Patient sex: M
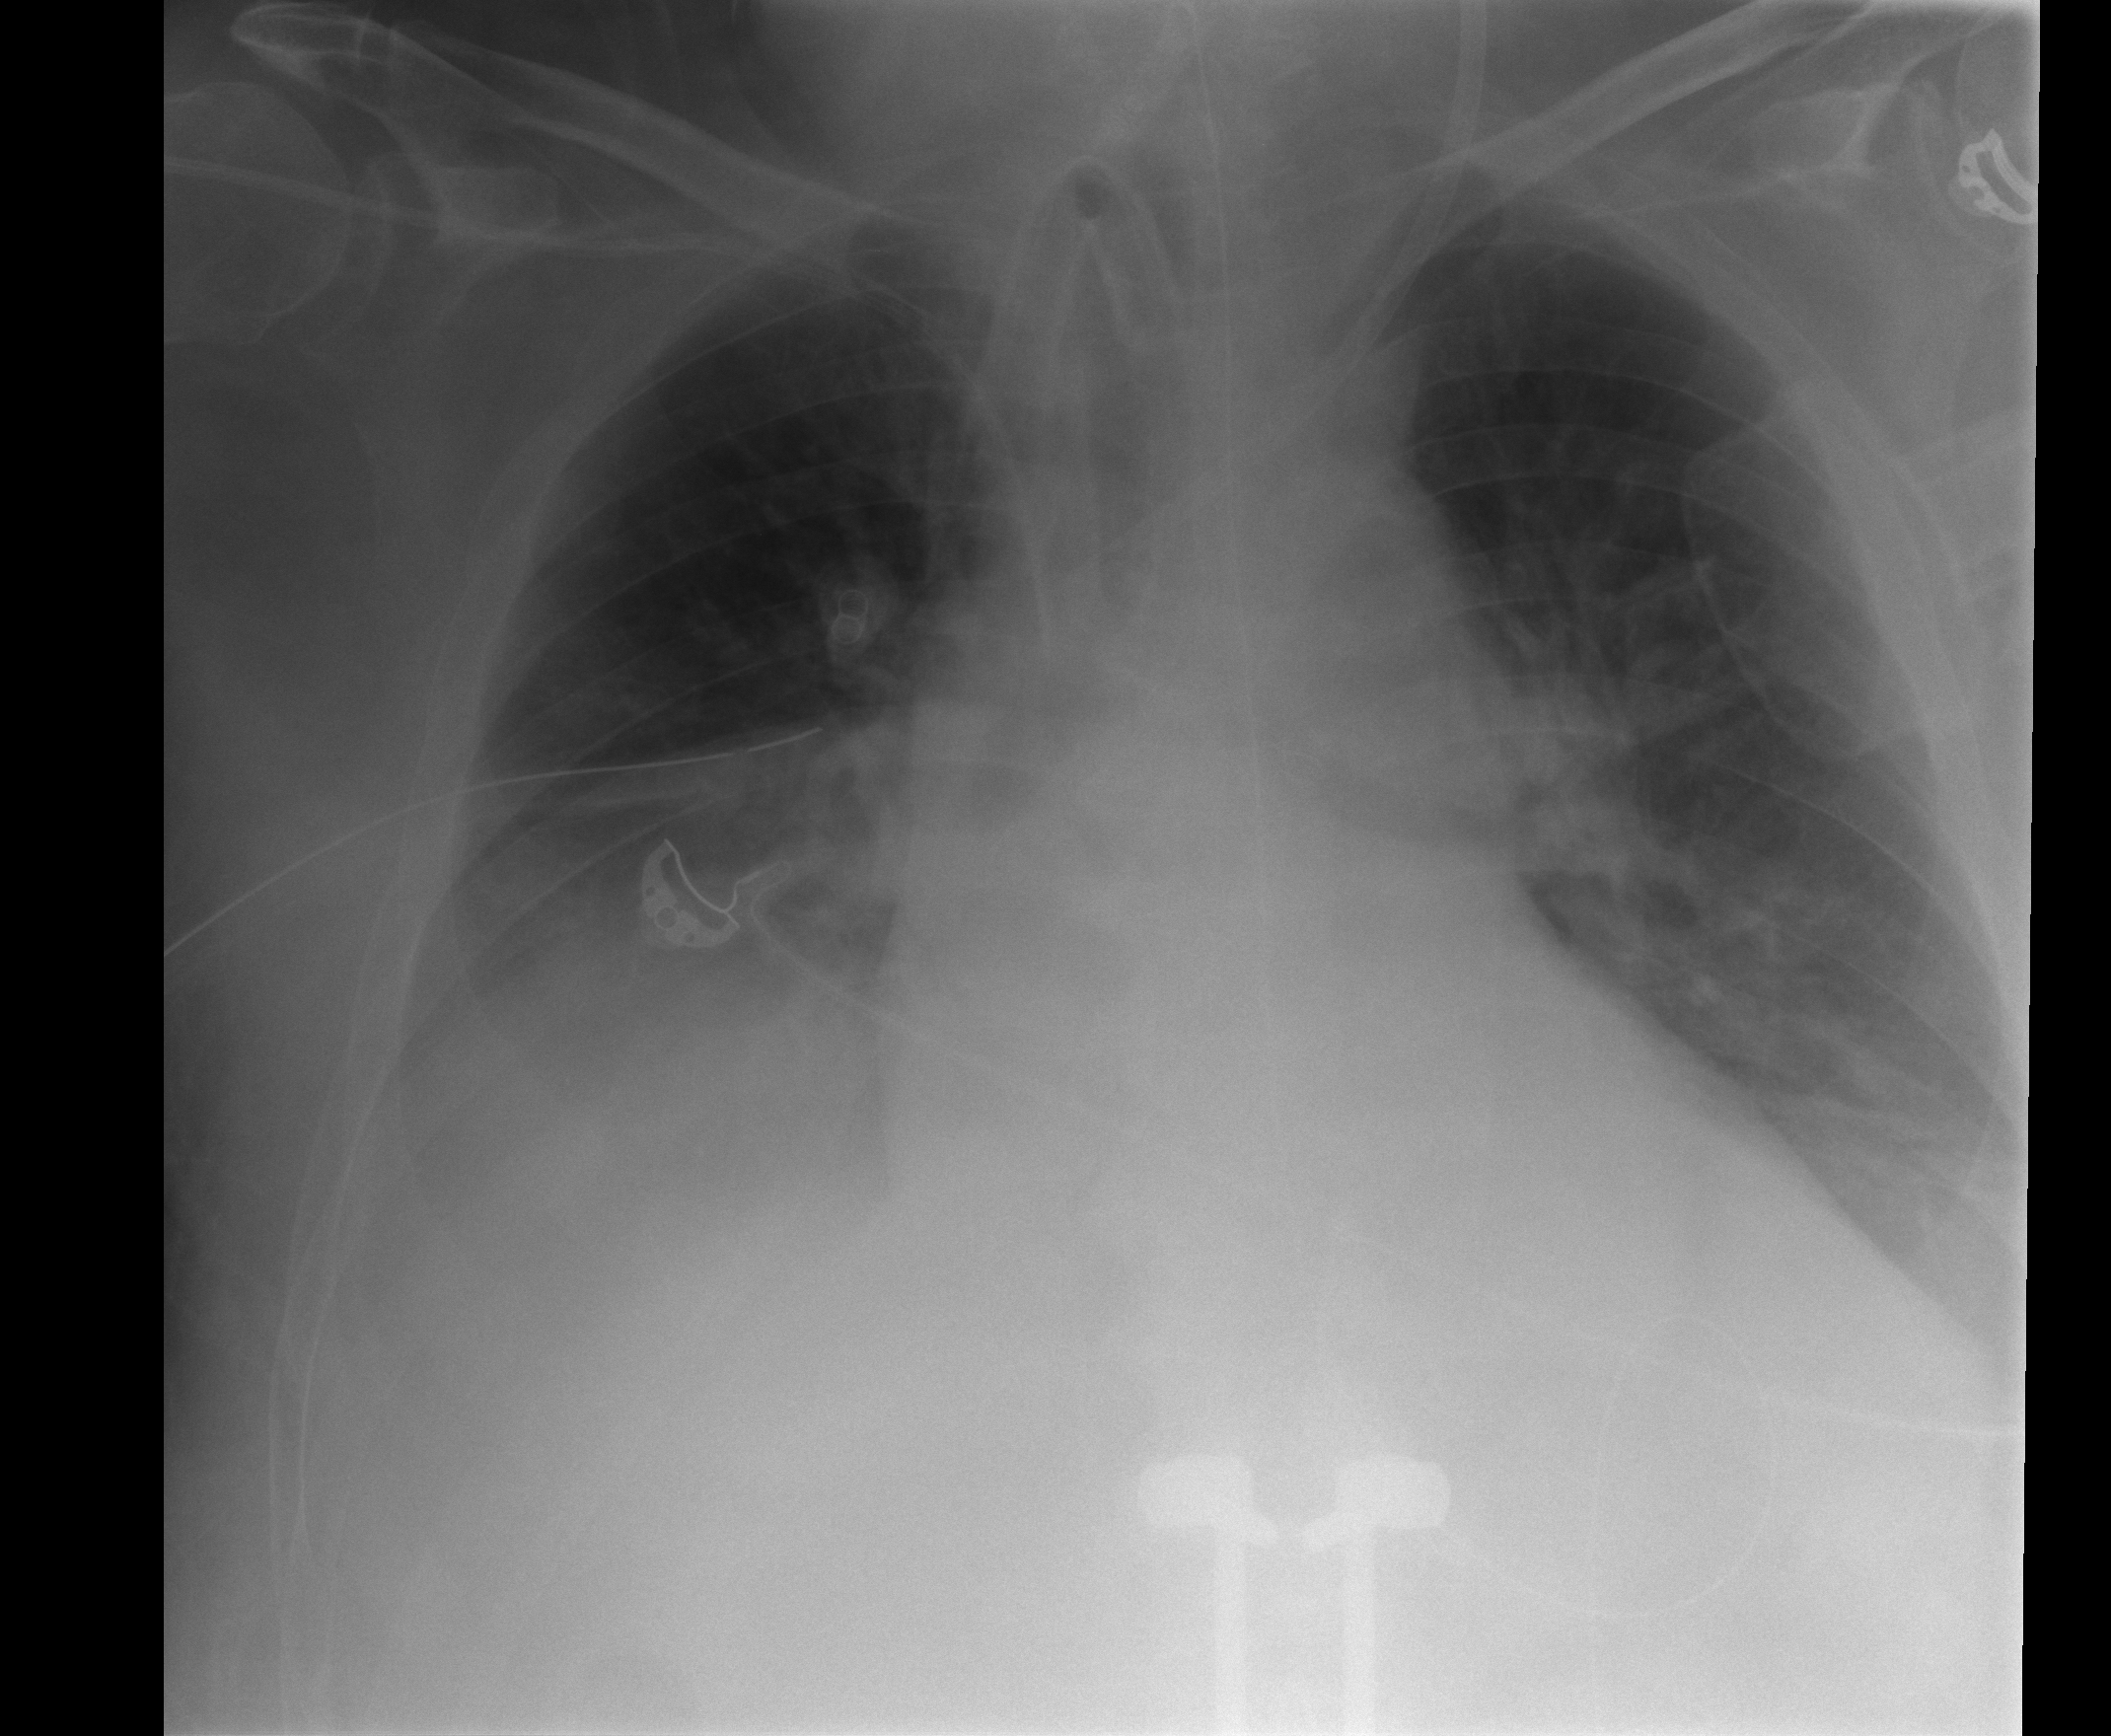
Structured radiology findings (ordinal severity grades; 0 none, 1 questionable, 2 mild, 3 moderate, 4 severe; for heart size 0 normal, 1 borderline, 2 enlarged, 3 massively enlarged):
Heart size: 2
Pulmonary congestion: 2
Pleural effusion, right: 3
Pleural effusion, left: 2
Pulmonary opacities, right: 1
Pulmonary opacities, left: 0
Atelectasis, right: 3
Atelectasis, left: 0